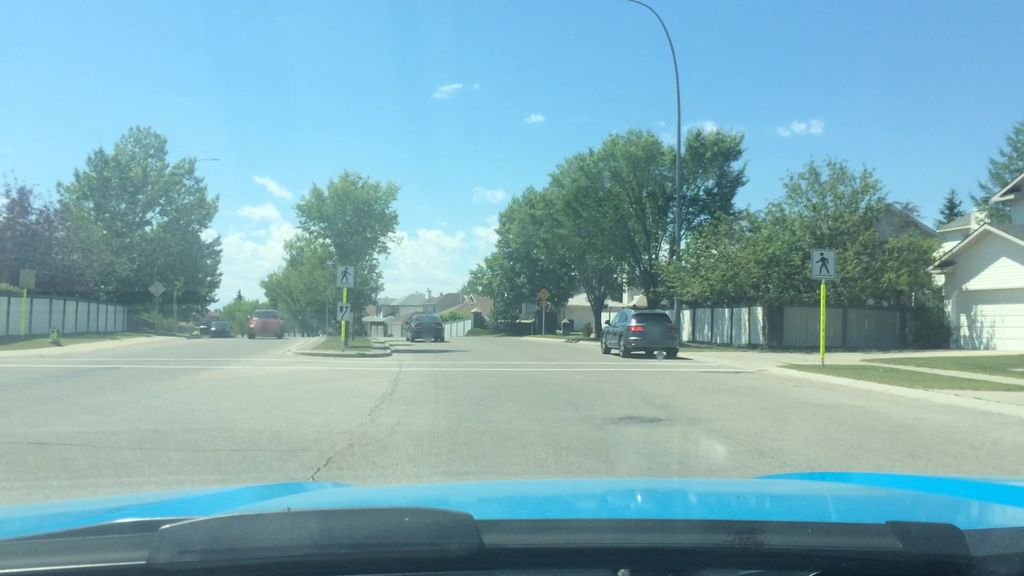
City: calgary